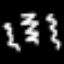
Label: squiggle